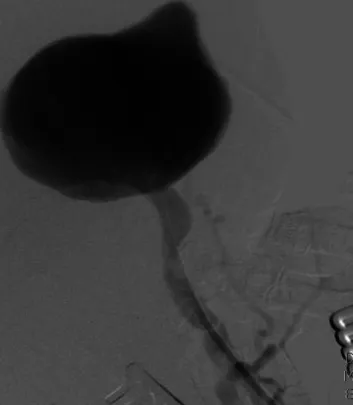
Preoperative aortofemoral angiography images (A,B).
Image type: radiology (x_ray)